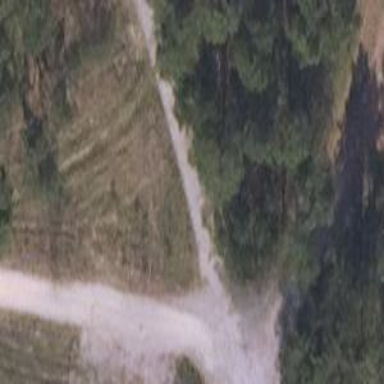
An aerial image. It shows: Well-maintained track road with grade 1 tracktype.